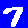
Digit: 7